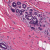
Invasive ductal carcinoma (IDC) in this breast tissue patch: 0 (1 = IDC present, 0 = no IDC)